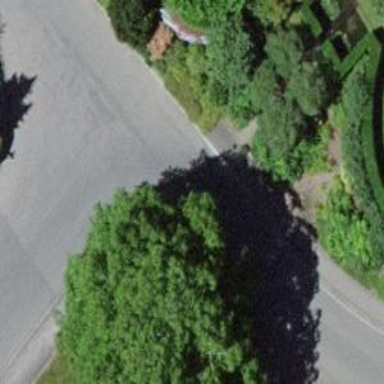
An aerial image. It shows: Unmarked crossing on the road.